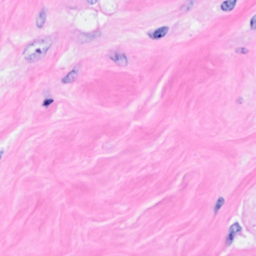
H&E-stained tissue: Breast